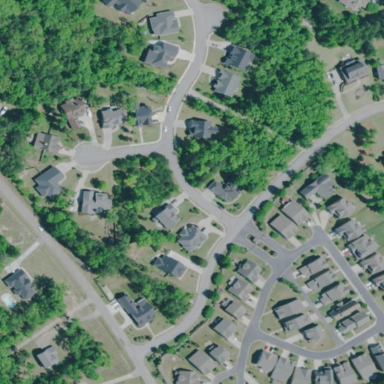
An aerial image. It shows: Residential area consisting of single-family homes in subdivision.